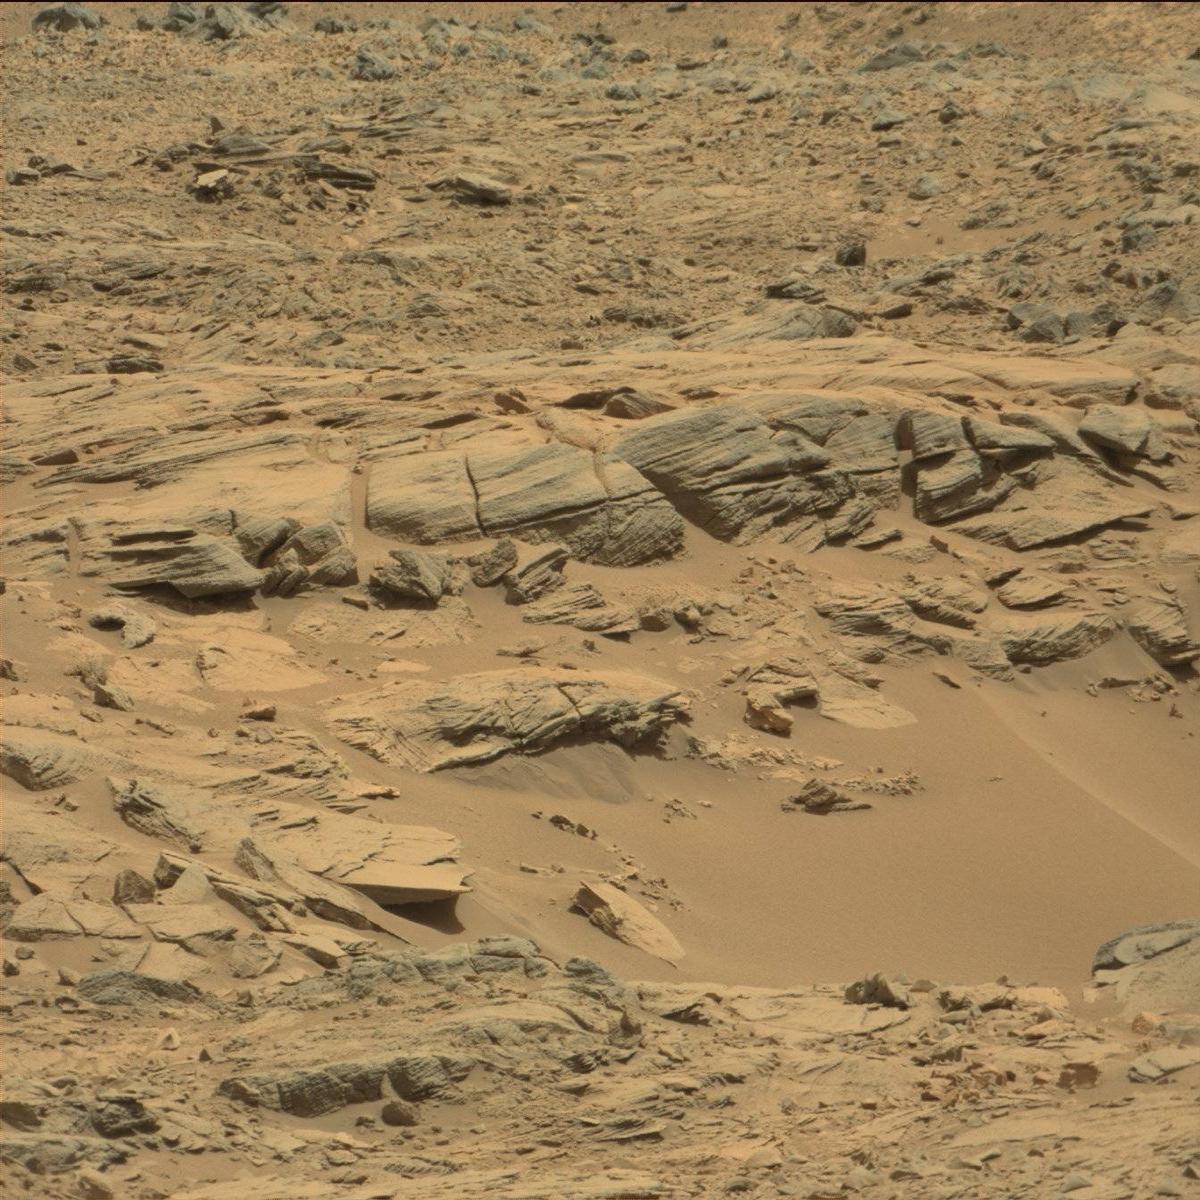
Terrain classes present: Bedrock, Sand / Soil